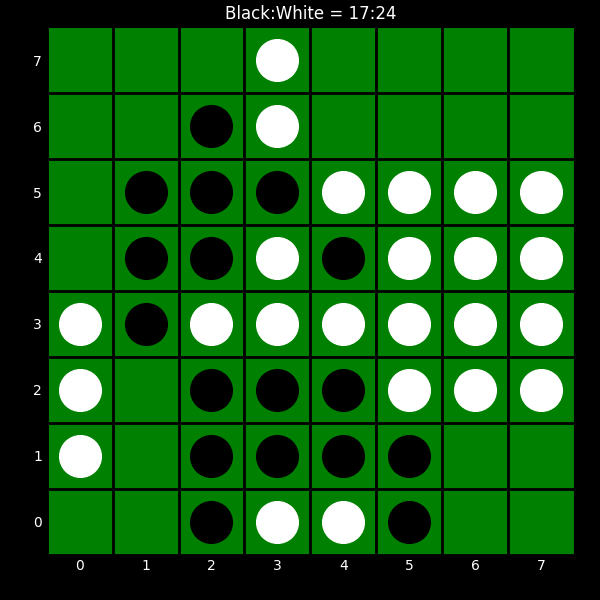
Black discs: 17
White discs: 24